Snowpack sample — Buffalo Mountain, Silverthorne, Colorado, USA (1/25/25, 10:11 AM MST)
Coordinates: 39.6222, -106.1139
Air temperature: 22 °F
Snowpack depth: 110 cm
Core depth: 20 cm
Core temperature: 48.2 °F
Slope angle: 12°, slope face: 102°
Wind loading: high
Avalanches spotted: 0
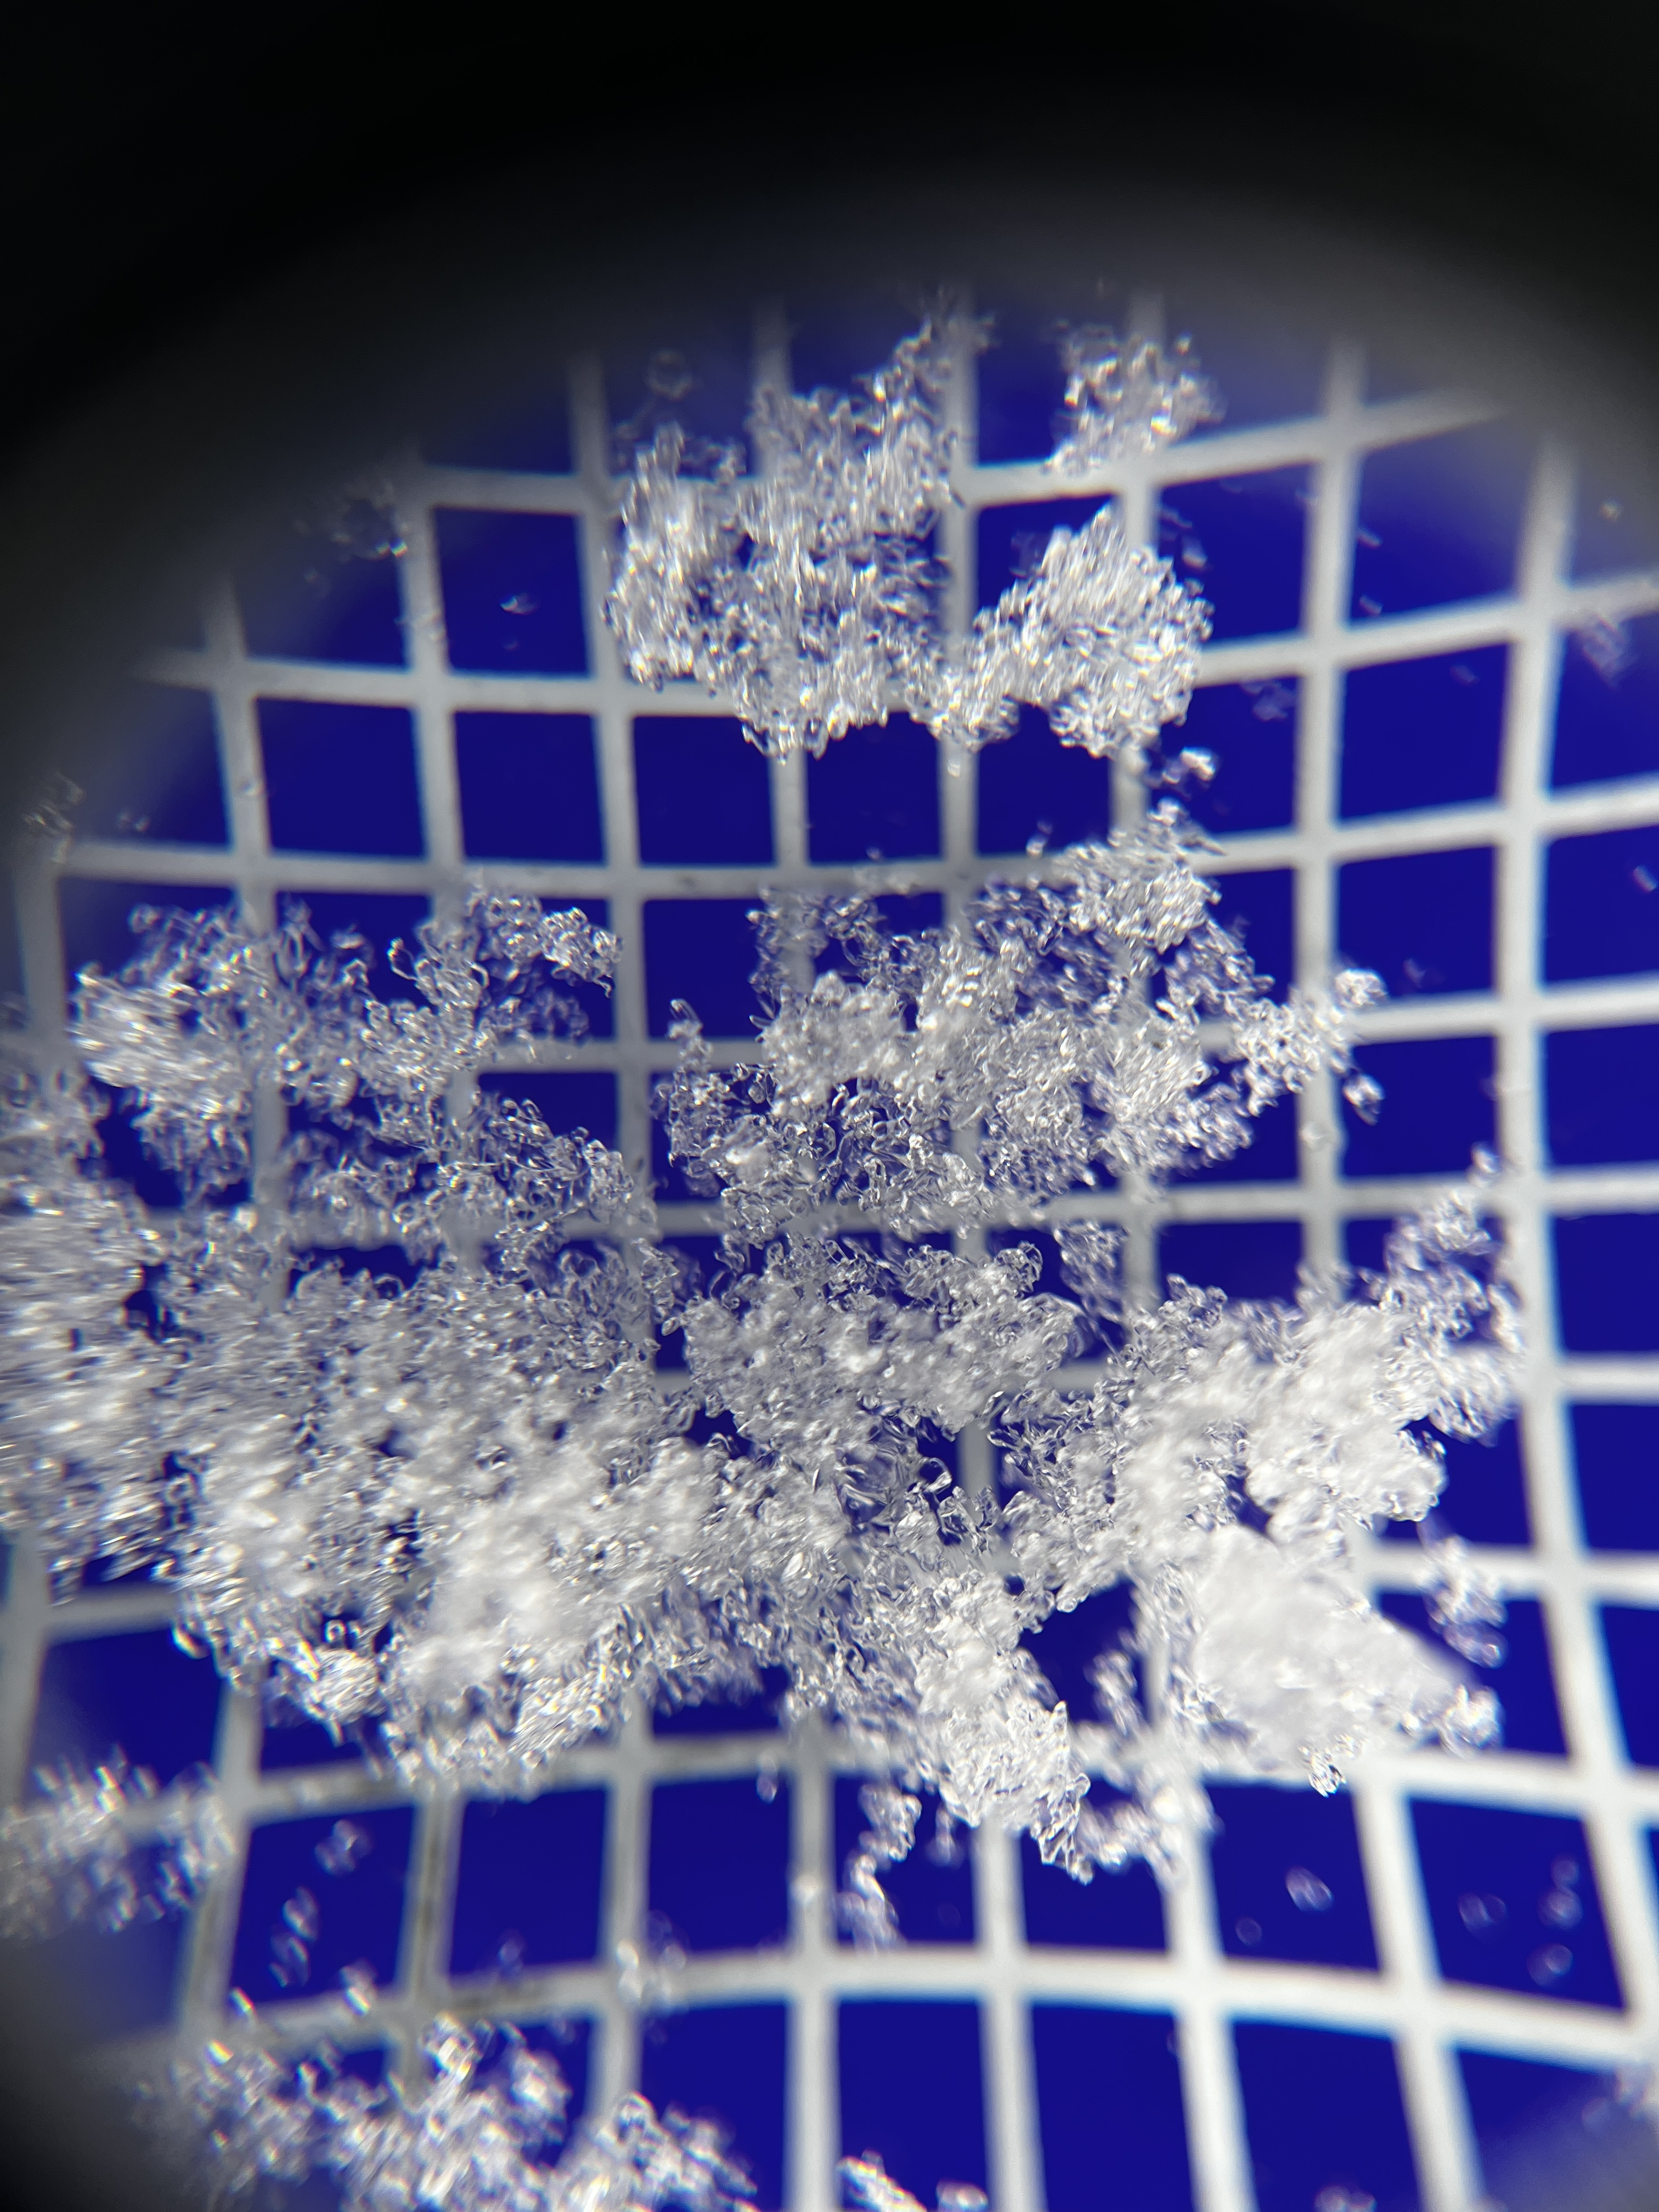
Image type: magnified_profile
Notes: No avalanches nearby, collected on the outskirts of a fire break 15 meters from the treeline, on way to Buffalo and Red Mountain